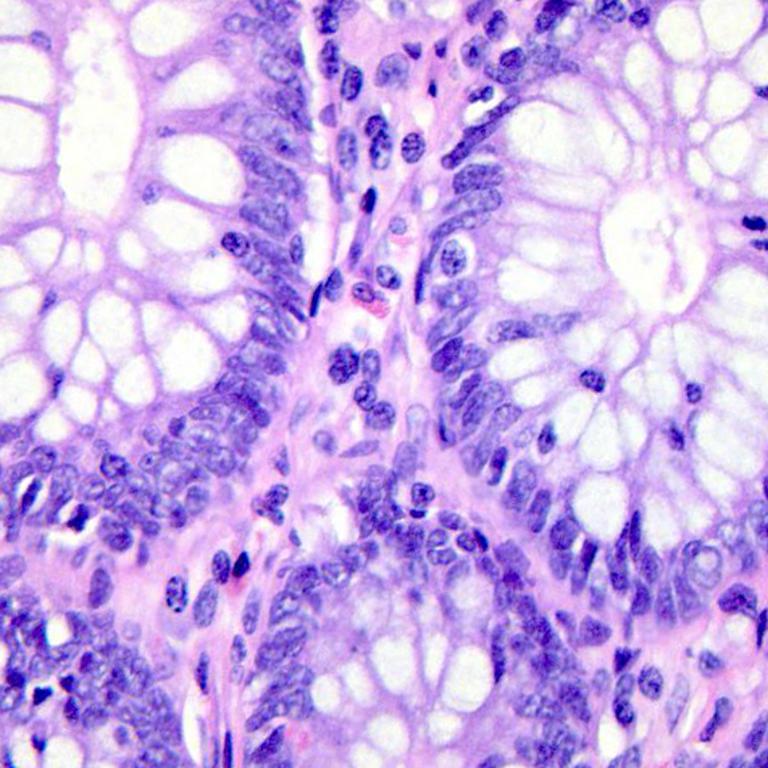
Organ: colon
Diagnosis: benign